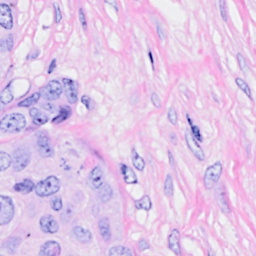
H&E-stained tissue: Breast